Field crop: maize
Growth stage: 2
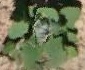
Species: chenopodium